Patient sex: F
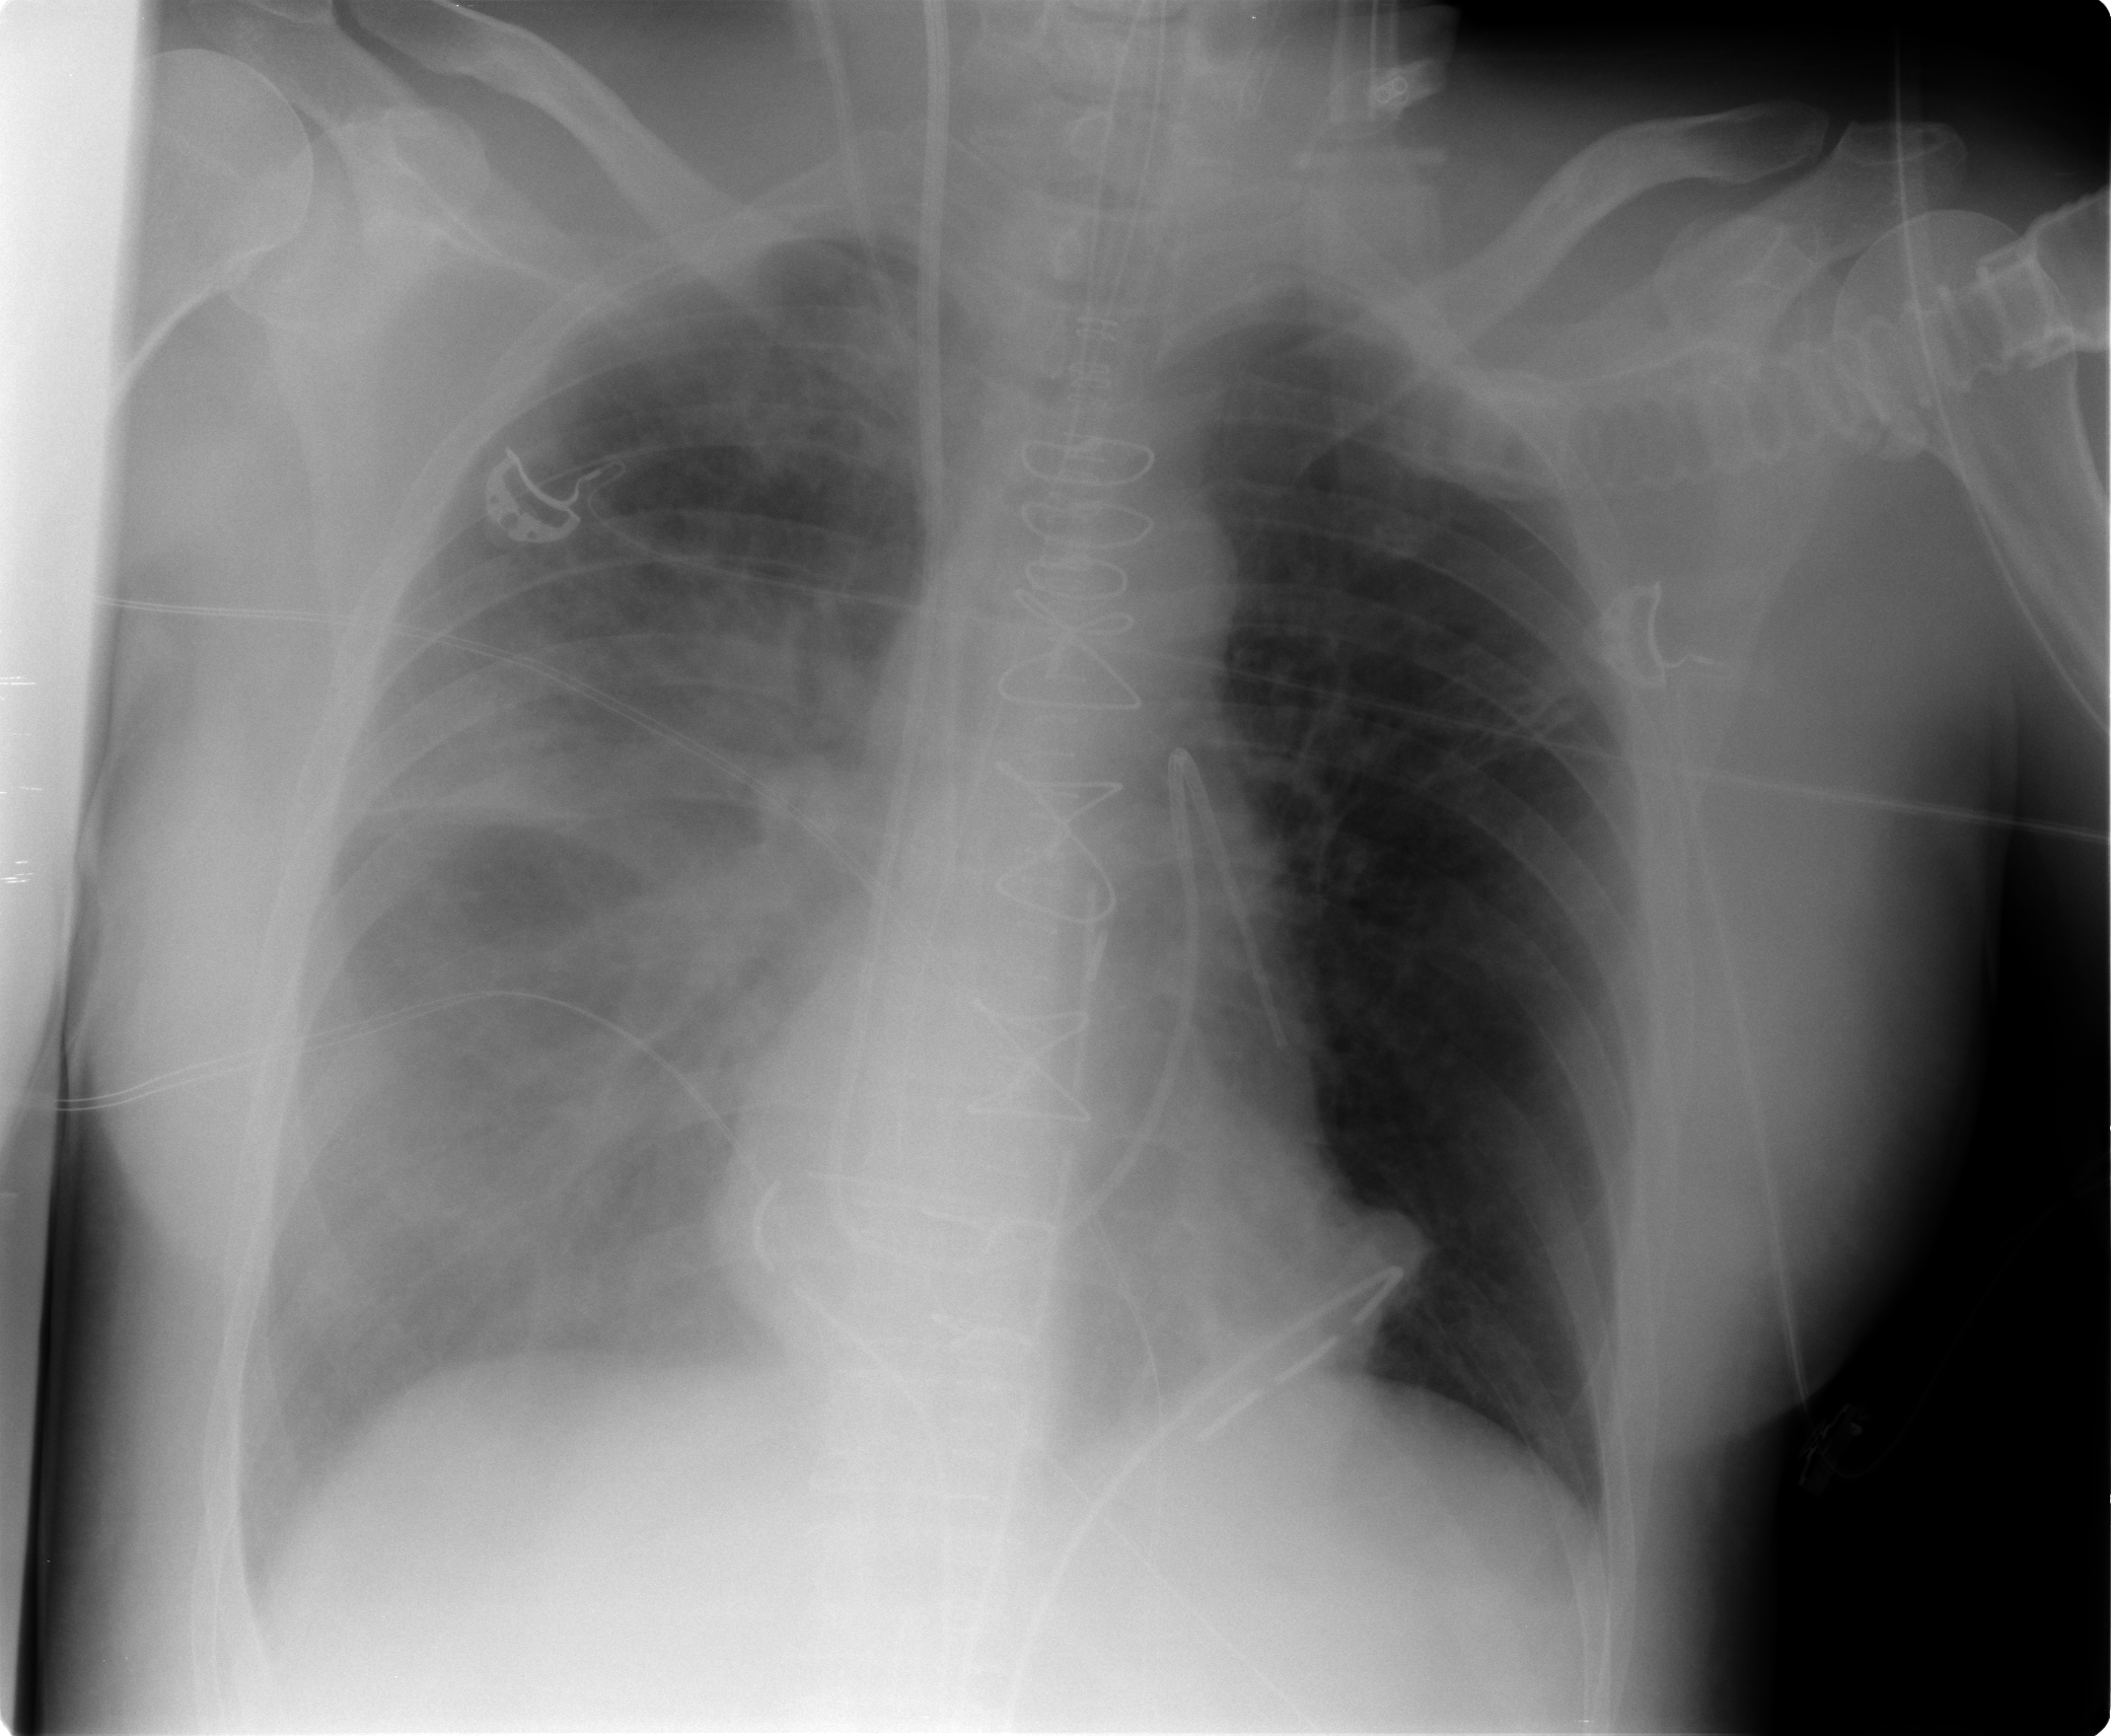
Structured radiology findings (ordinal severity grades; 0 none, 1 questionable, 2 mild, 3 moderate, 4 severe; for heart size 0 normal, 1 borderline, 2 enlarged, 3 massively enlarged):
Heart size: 0
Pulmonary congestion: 0
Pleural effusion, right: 0
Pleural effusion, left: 0
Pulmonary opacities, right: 3
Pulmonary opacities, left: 0
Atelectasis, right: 0
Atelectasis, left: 0